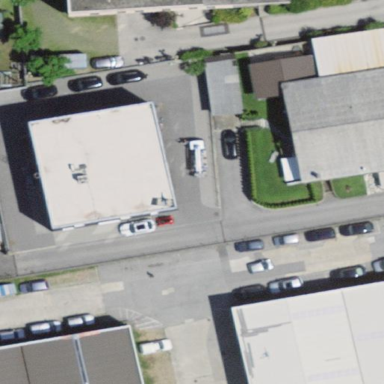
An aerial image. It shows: Industrial building.